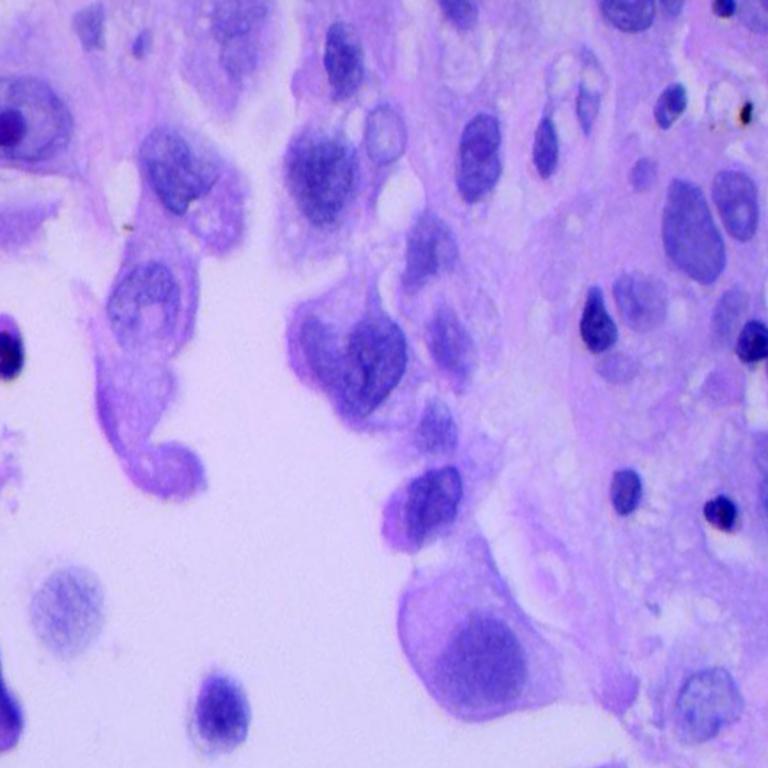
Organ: lung
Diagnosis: adenocarcinomas